Question: I'm trying to build a database similar to the structure in the picture

I tried using this code but it doesn't seem to work.
'''
SELECT wp_wpdatatable_4.remaining, wp_wpdatatable_7.name
FROM wp_wpdatatable_4
INNER JOIN wp_wpdatatable_7
ON wp_wpdatatable_7.name LIKE CONCAT(wp_wpdatatable_4.techsname, '%');
'''
Can anyone help?
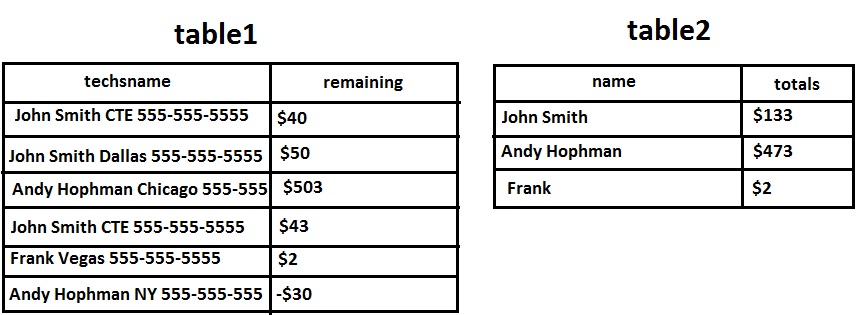
Answer: You are close, just interchange the field names.
You are trying to query 'John Smith LIKE 'John Smith CTE <PHONE>%'' which will never be true.
This will be true 'John Smith CTE <PHONE> LIKE 'John Smith%''
Here is corrected query
'''
SELECT wp_wpdatatable_4.remaining, wp_wpdatatable_7.name
FROM wp_wpdatatable_4
INNER JOIN wp_wpdatatable_7
ON wp_wpdatatable_4.techsname LIKE CONCAT(wp_wpdatatable_7.name, ' %');
'''
To sum values in remaining column, use 'GROUP BY'. Here is the updated query:
'''
SELECT SUM(wp_wpdatatable_4.remaining) AS total_remaining, wp_wpdatatable_7.name
FROM wp_wpdatatable_4
INNER JOIN wp_wpdatatable_7
ON wp_wpdatatable_4.techsname LIKE CONCAT(wp_wpdatatable_7.name, ' %')
GROUP BY wp_wpdatatable_7.name;
'''